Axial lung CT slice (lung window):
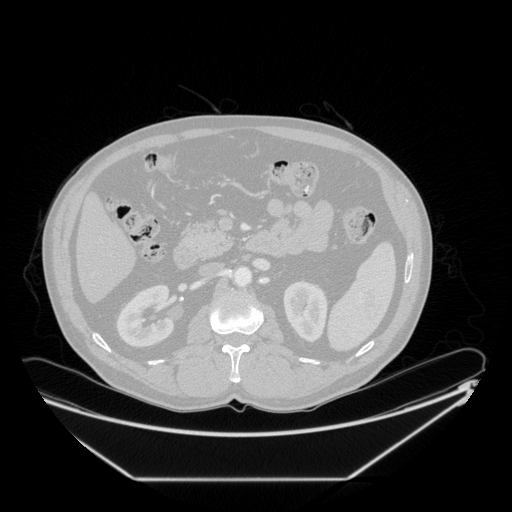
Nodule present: no